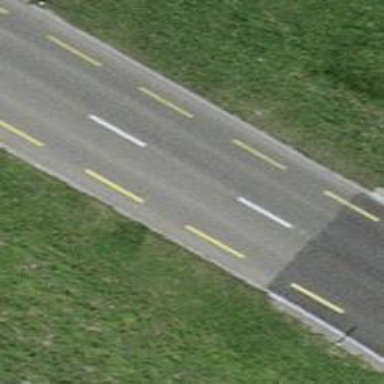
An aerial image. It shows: Primary highway with asphalt surface. There is soft lane for cyclists.